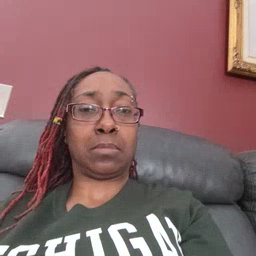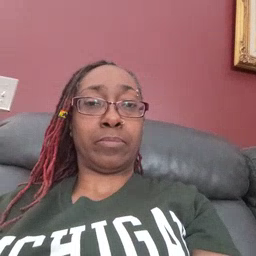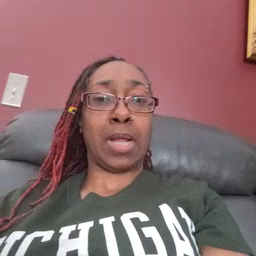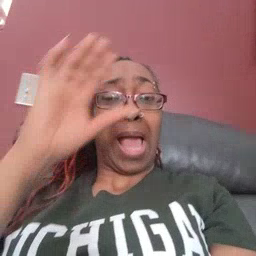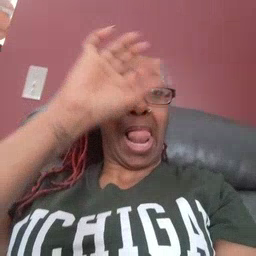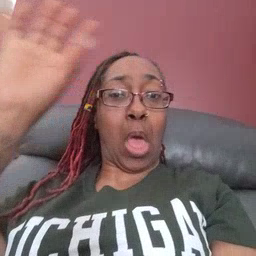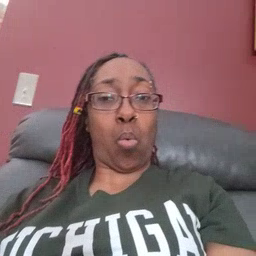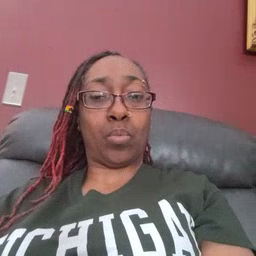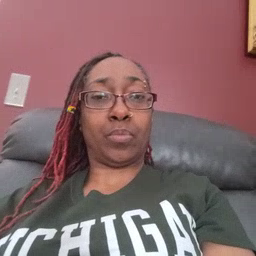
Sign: cloud